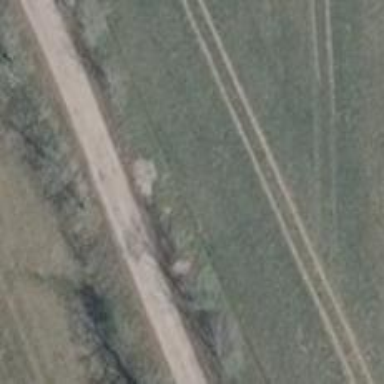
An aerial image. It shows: Row of trees in natural setting.